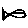
Label: fish